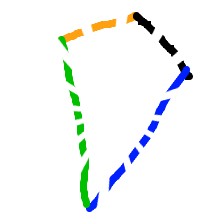
Shape: kite